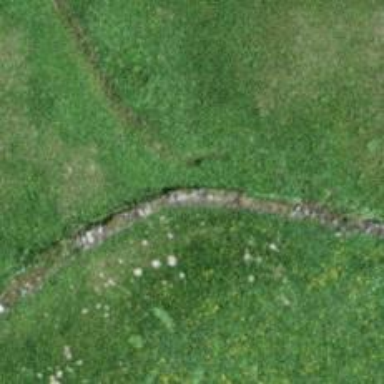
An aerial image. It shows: Wall made of dry stone.